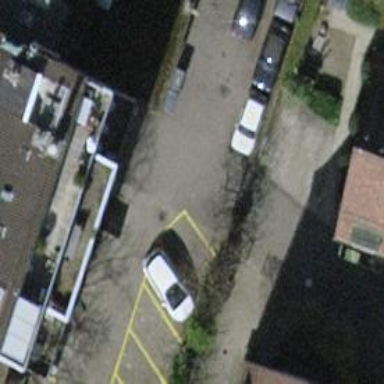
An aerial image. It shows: Bollard.